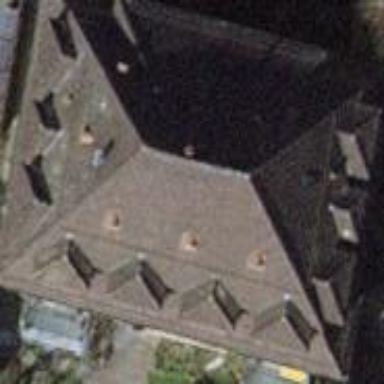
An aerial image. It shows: Pyramidal-shaped roof of apartment building.